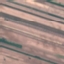
Land use / land cover class: AnnualCrop